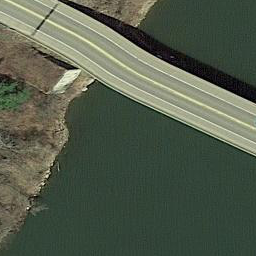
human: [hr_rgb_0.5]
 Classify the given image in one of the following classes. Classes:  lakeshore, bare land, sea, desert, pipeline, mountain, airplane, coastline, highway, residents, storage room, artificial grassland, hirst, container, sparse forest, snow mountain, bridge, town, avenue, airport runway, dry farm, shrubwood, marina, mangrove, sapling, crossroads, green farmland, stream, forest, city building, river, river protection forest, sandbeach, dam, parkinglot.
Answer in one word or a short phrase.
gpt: bridge